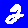
Digit: 2